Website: crate-barrel
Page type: gifting
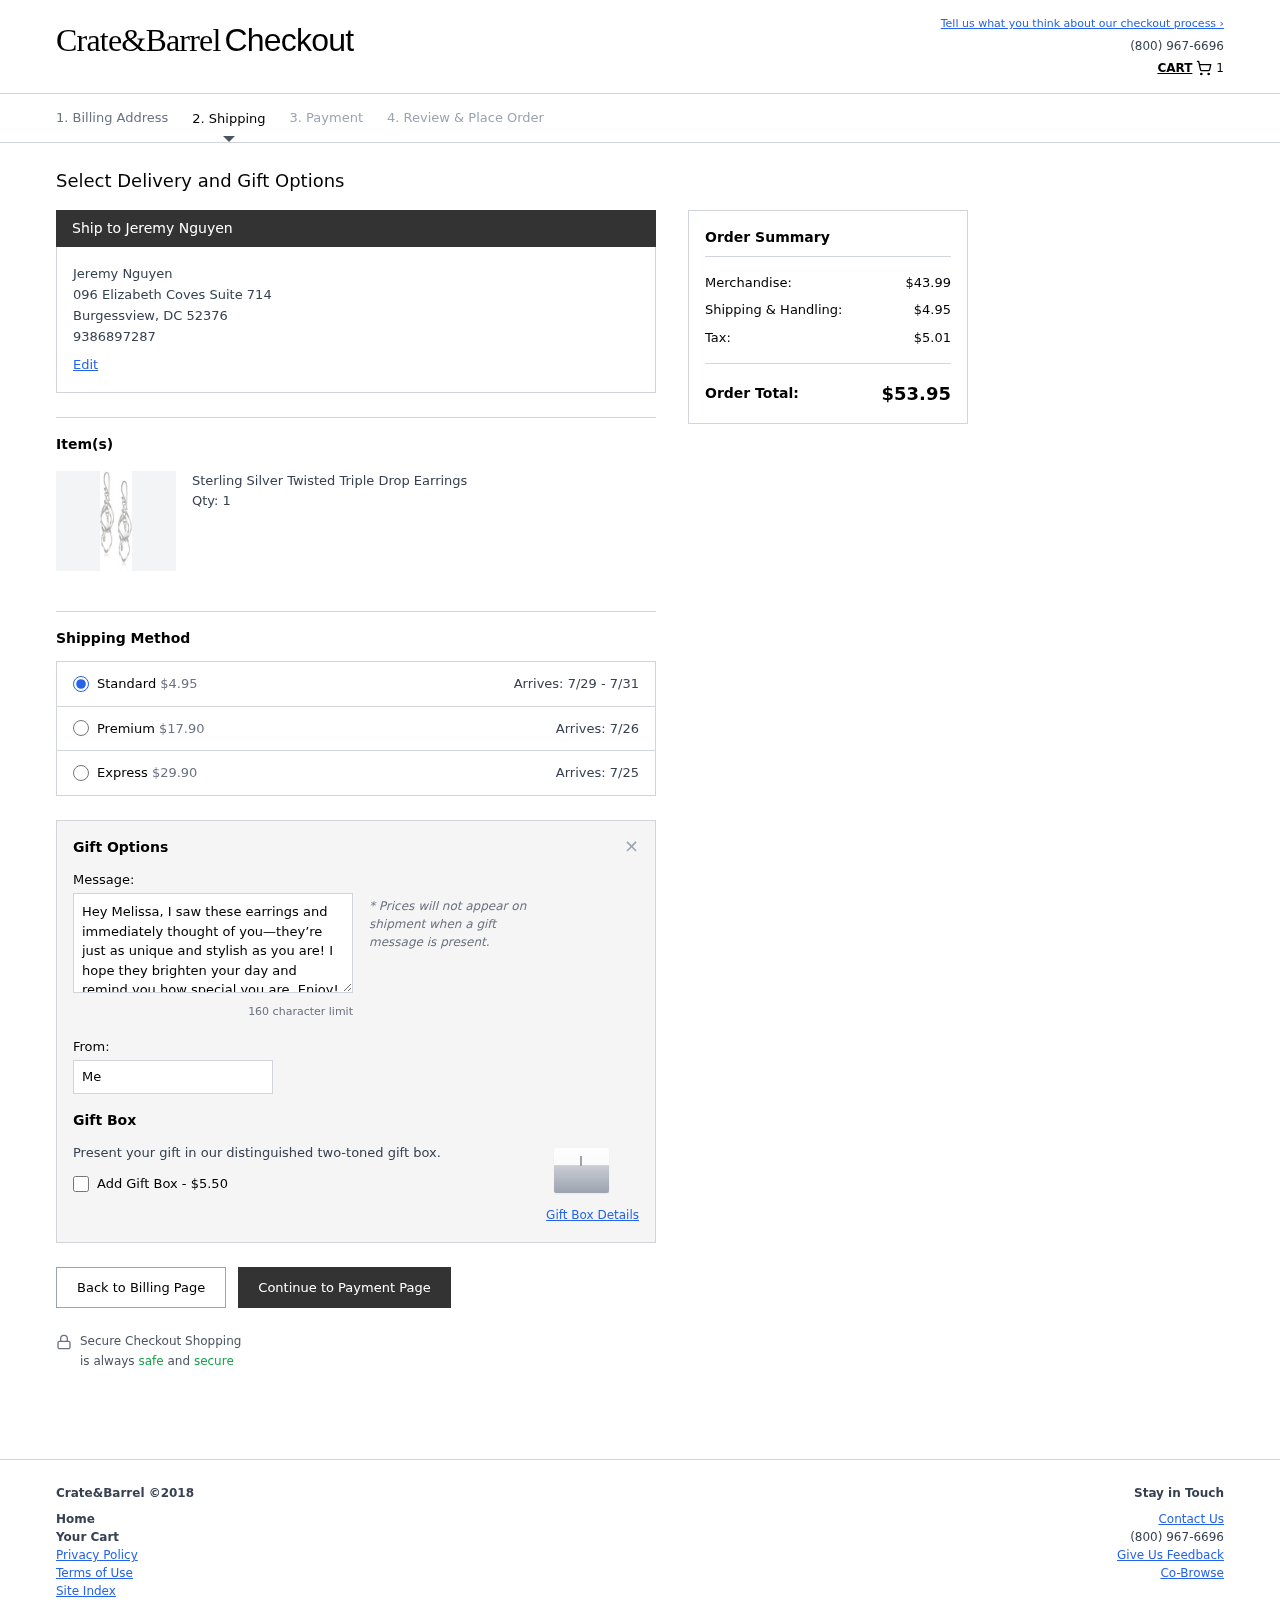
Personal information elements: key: PII_CITY
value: Burgessview
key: PII_FULLNAME
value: Jeremy Nguyen
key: PII_GIFT_FIRSTNAME
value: Melissa
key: PII_GIFT_MESSAGE
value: Hey Melissa, I saw these earrings and immediately thought of you—they’re just as unique and stylish as you are! I hope they brighten your day and remind you how special you are. Enjoy!
Jeremy
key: PII_PHONE
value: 9386897287
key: PII_POSTCODE
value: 52376
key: PII_STATE_ABBR
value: DC
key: PII_STREET
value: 096 Elizabeth Coves Suite 714
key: PII_FULLNAME2
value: Jeremy Nguyen
Product elements: key: PRODUCT1_NAME
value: Sterling Silver Twisted Triple Drop Earrings
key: PRODUCT1_QUANTITY
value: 1
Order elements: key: ORDER_NUM_ITEMS
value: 1
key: ORDER_SHIPPING_COST
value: $4.95
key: ORDER_DELIVERY_DATE_RANGE
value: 7/29 - 7/31
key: ORDER_PREMIUM_SHIPPING
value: $17.90
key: ORDER_PREMIUM_DATE
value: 7/26
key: ORDER_EXPRESS_SHIPPING
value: $29.90
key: ORDER_EXPRESS_DATE
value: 7/25
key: ORDER_SUBTOTAL
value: $43.99
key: ORDER_TAX
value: $5.01
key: ORDER_TOTAL
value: $53.95